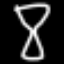
Label: hourglass